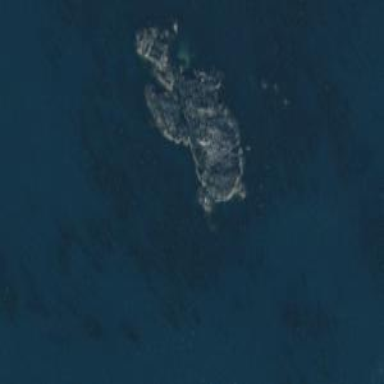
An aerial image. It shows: Islet located along the natural coastline.